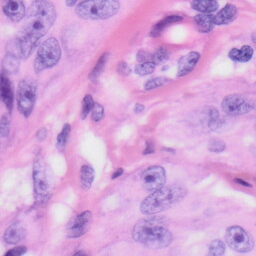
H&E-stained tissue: Skin